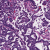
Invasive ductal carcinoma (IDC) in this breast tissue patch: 1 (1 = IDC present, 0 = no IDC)